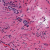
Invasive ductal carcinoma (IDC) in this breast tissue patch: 0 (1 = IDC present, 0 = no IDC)